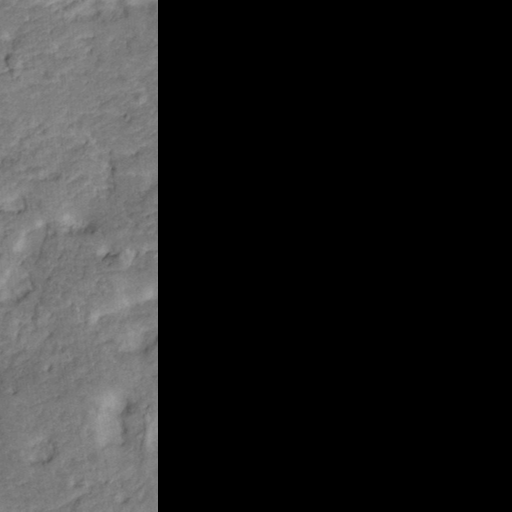
Objects detected: cone